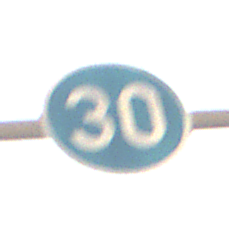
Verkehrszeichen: VorgeschriebeneMindestgeschwindigkeit
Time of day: SunriseSunset
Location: Outdoor (Nature)
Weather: PartlyCloudy
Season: NotSpecified
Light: Natural